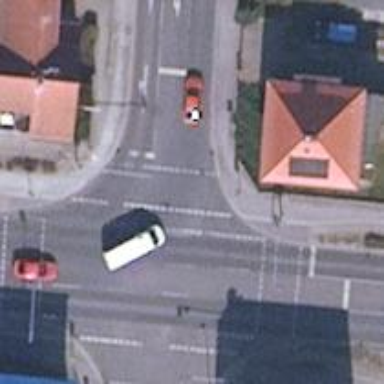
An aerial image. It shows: Road with traffic signals for signaling.